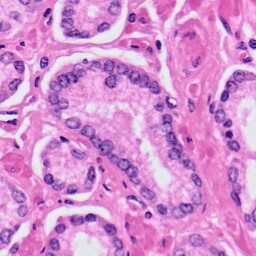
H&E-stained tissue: Prostate